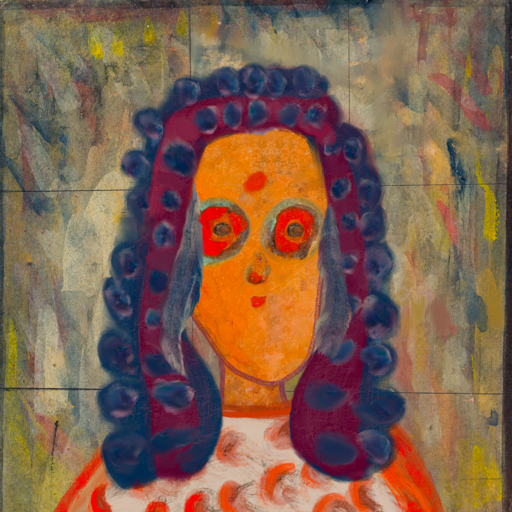
Background: GypsyMother, Head And Neck Front: Hypocrite, Face Front: Sisters, Bust: Rupkatha, Hair Front: Hill_Girl, Head Accessory: Blank, Second Necklace: Blank, Necklace: Blank, Baby: Blank